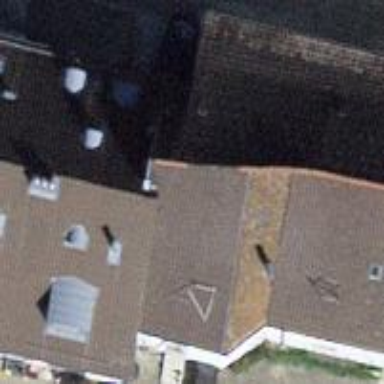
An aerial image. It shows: Building with tiled roof.